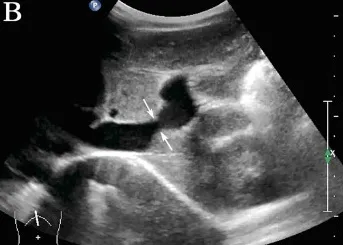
Abdominal ultrasound and contrast-enhanced computed tomography (CT) were performed before interventional therapy. Left portal vein directly communicated with IVC (arrows).
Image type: radiology (ultrasound)